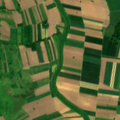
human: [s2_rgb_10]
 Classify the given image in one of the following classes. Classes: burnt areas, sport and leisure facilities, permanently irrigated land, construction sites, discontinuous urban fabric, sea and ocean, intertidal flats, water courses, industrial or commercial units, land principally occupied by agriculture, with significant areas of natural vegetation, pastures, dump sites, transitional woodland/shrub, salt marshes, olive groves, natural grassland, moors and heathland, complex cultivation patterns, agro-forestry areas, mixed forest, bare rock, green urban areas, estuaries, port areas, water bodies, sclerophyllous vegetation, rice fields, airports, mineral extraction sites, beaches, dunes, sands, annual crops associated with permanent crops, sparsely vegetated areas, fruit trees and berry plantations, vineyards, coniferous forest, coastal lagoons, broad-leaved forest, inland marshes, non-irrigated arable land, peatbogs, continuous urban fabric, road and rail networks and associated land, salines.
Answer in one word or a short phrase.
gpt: non-irrigated arable land, complex cultivation patterns